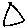
Label: triangle